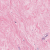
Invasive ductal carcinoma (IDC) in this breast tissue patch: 0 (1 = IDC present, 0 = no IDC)